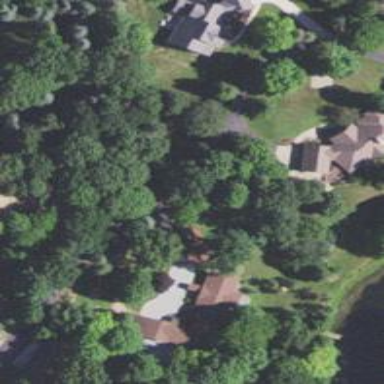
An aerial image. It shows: Driveway.